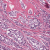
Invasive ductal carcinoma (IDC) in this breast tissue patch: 1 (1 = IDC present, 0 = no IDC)